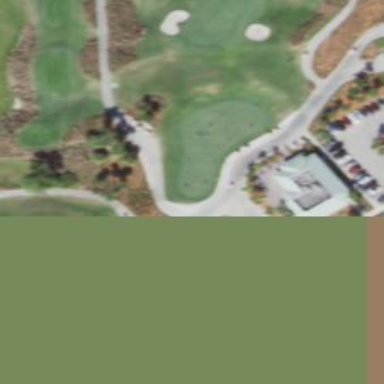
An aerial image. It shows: Service road designated as golf cart path.